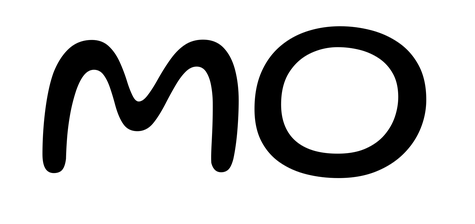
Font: Gluten_Light